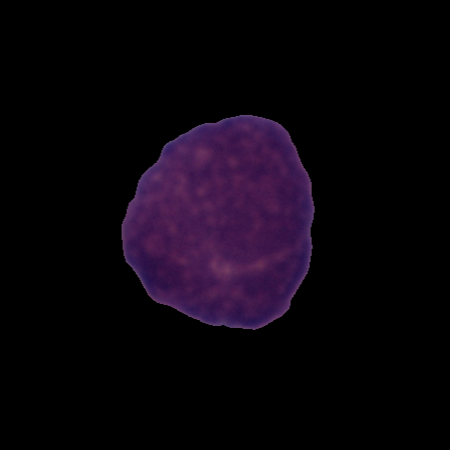
Label: healthy